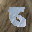
Label: 8